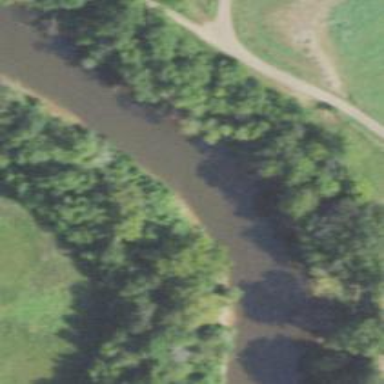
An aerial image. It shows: Beautiful river scene.